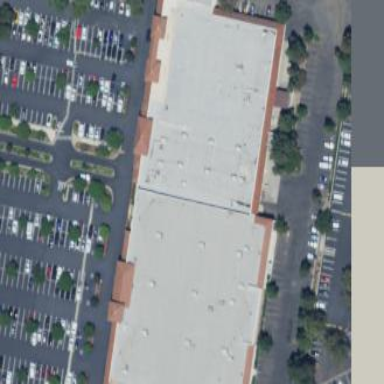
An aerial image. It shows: Parking area with surface.